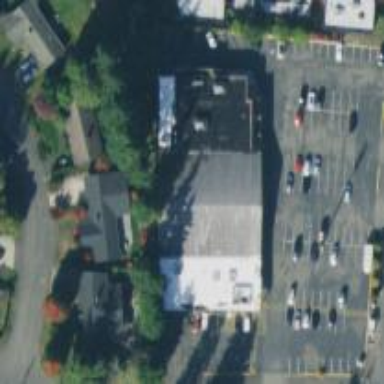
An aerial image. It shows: Supermarket.